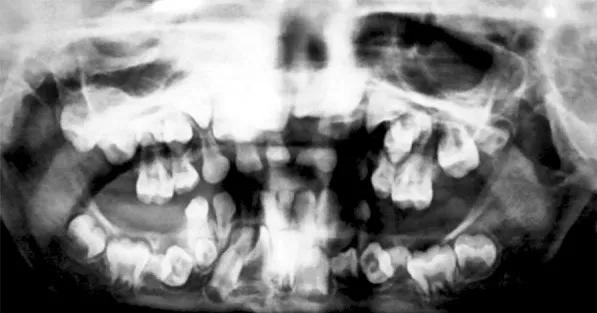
Orthopentamogram of the 9 years old male with cleido-cranial dysplasia showing deciduous retained teeth, numerous supernumerary teeth and dental age lagging behind chronological age.
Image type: radiology (x_ray)